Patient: sex F, age 48
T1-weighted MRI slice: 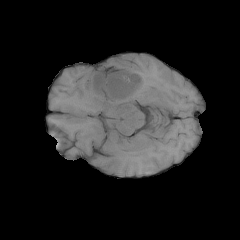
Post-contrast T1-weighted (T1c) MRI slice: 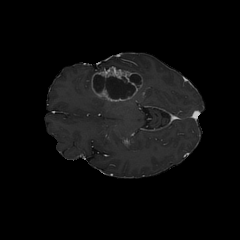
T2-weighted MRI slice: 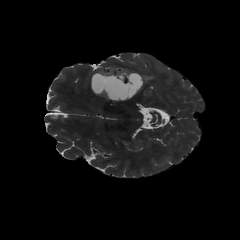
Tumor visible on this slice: yes
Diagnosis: Glioblastoma, IDH-wildtype
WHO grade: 4